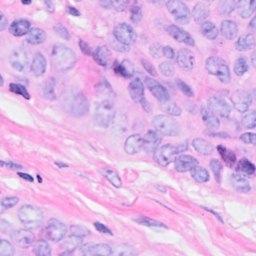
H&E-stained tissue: Breast